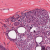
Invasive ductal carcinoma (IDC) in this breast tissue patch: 0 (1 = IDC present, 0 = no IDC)